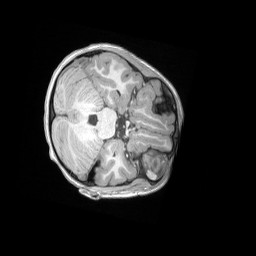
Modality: T1w
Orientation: axial
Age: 5
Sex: female
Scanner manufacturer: siemens
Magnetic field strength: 3 T
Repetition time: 2.53 s
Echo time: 0.00164 s